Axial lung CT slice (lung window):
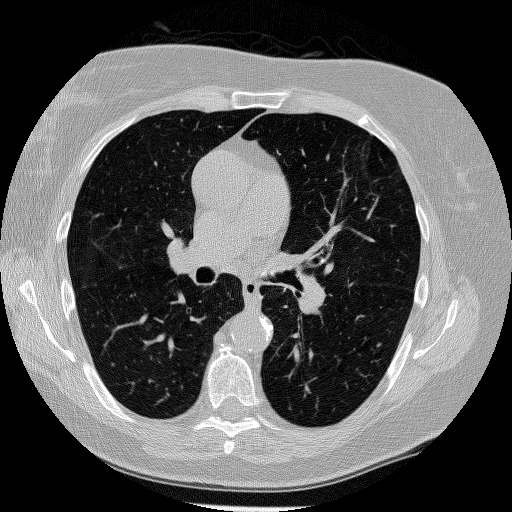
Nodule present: no